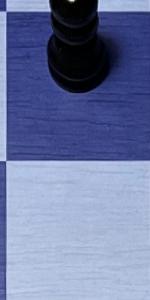
Label: Empty